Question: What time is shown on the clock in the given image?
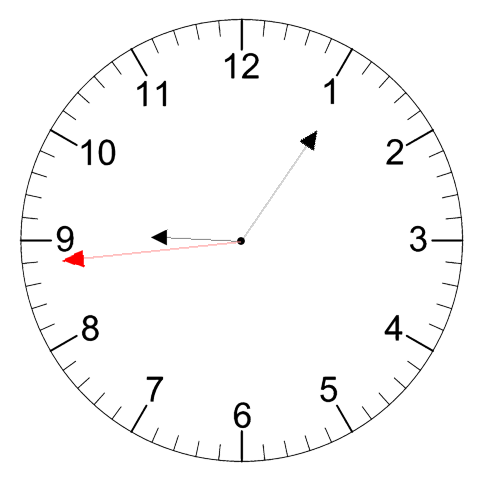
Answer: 09:05:44